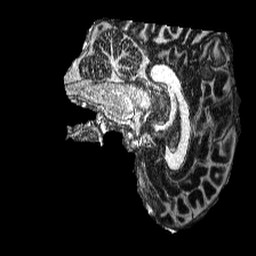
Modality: MP2RAGE
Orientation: sagittal